Interaction volume radius: 5 \u00c5
Interaction volume height: 20 \u00c5
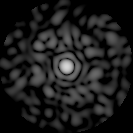
Disorder parameter: 0.8367